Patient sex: M
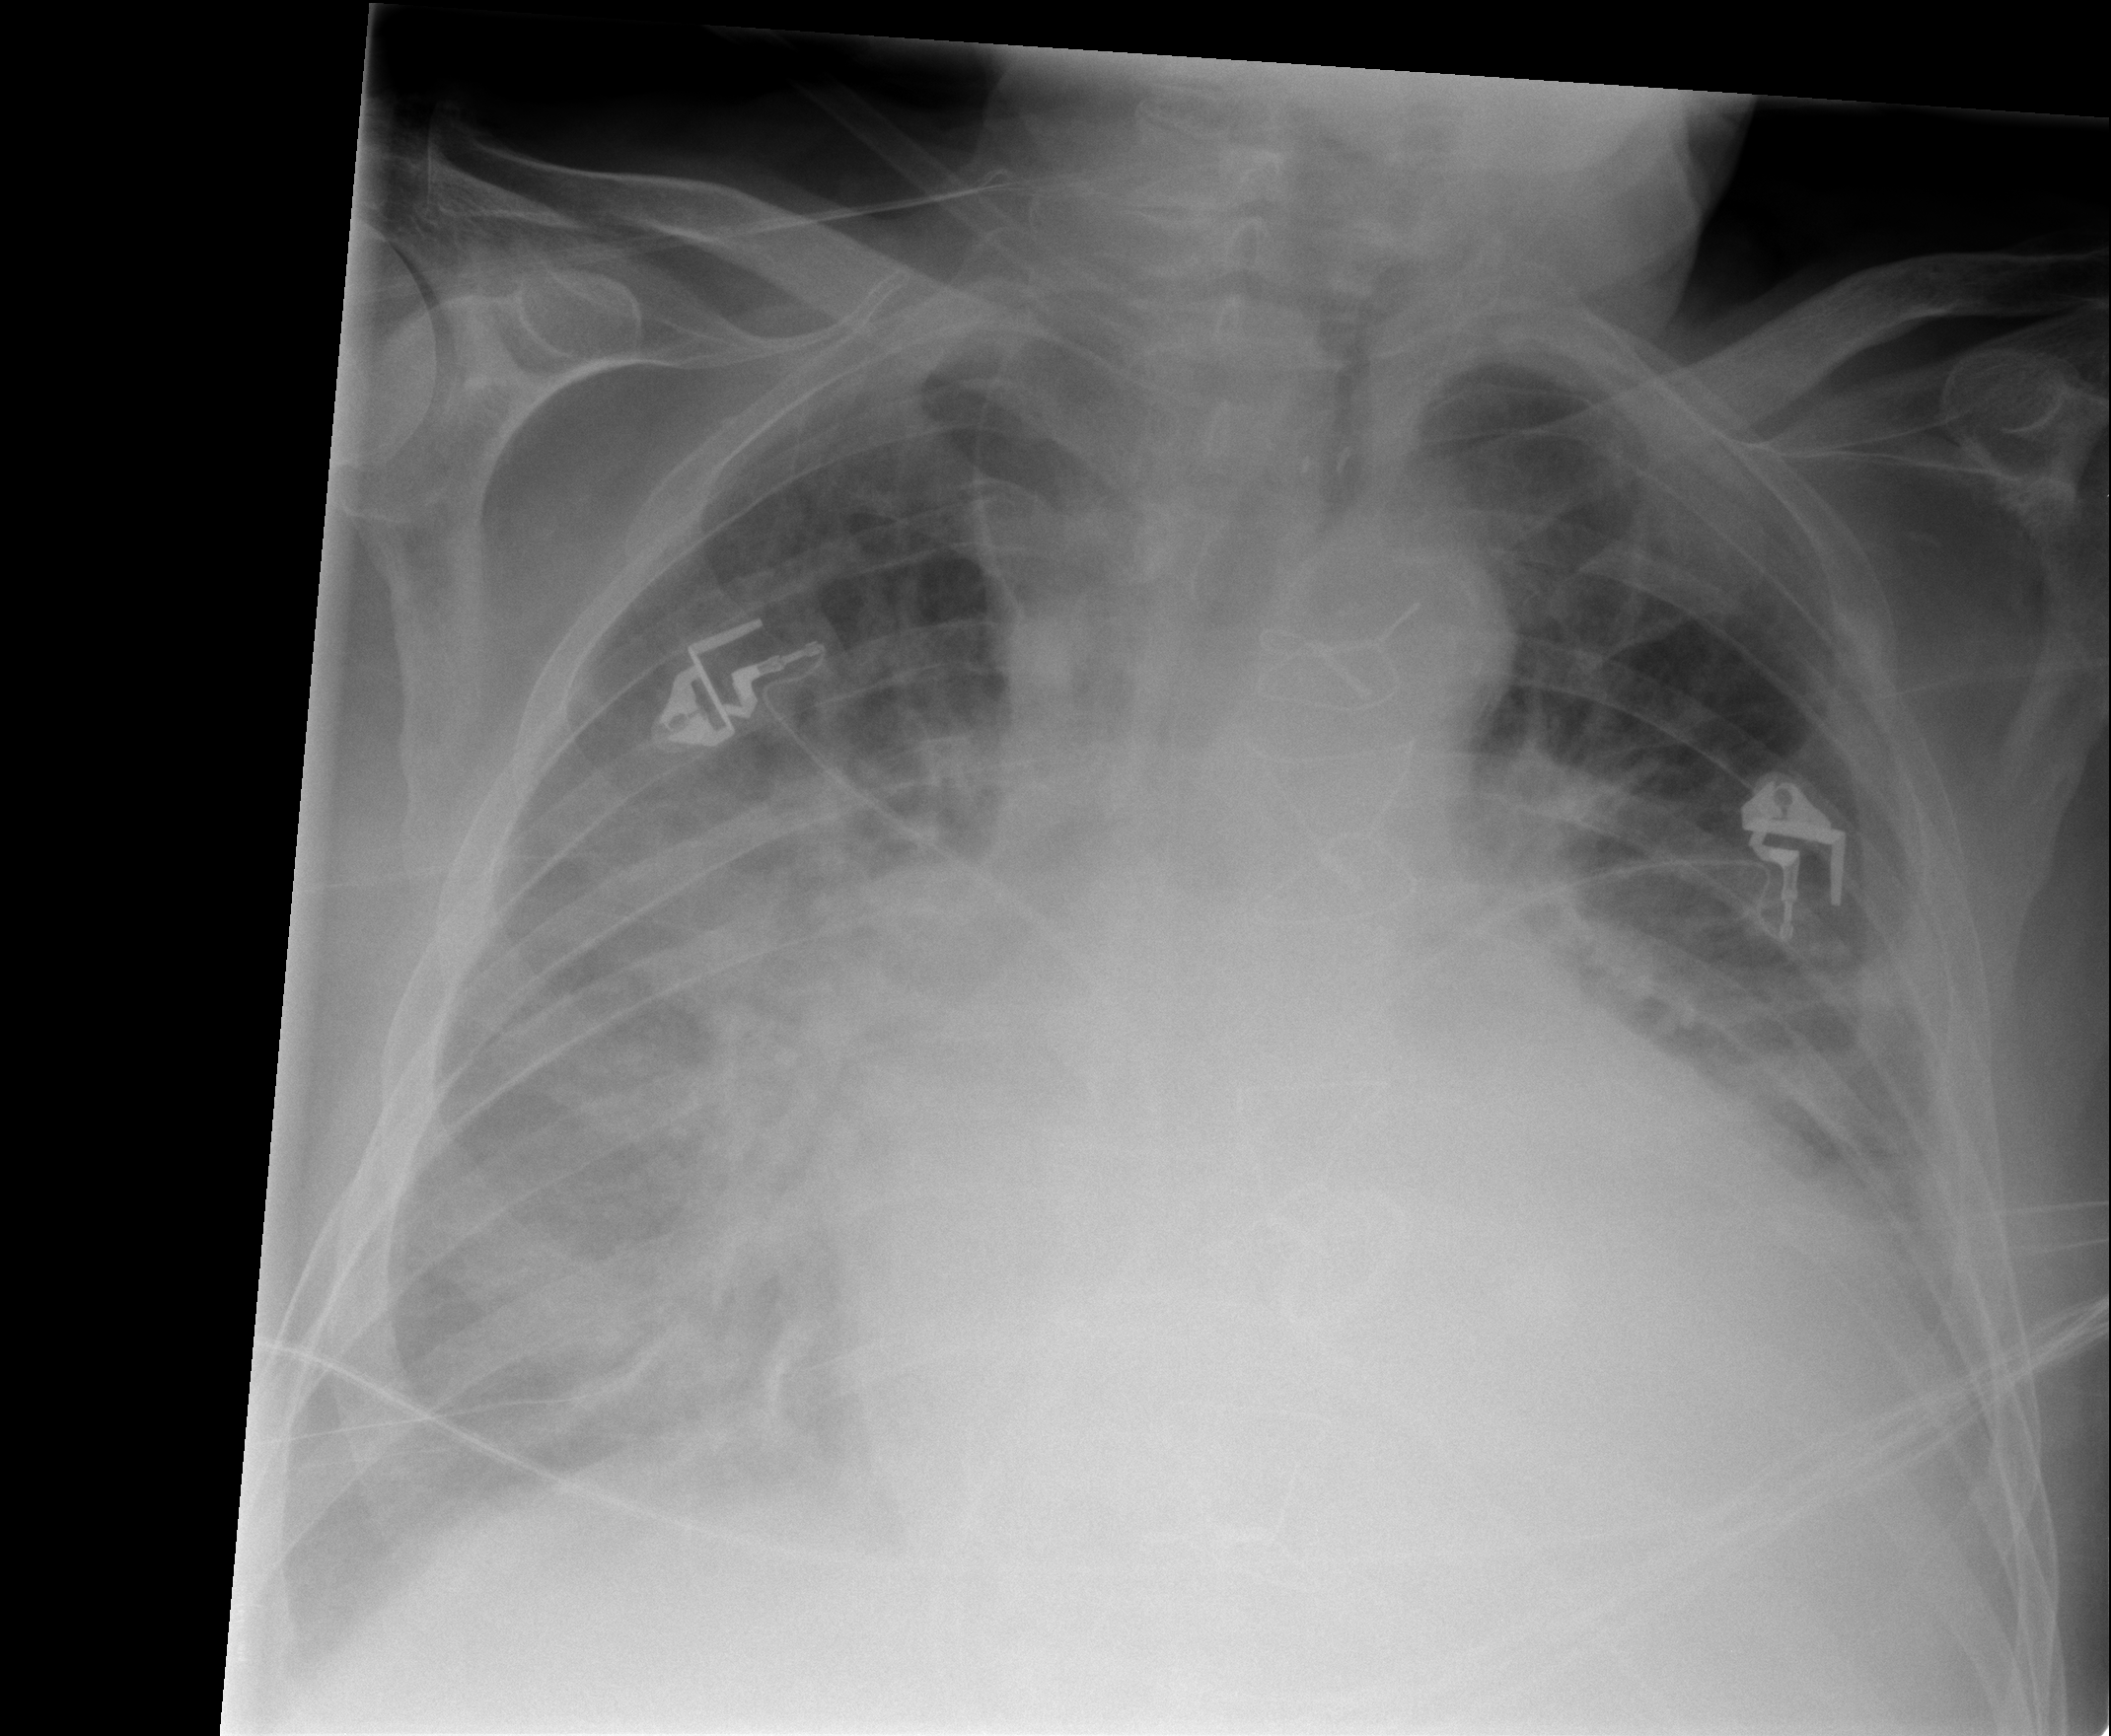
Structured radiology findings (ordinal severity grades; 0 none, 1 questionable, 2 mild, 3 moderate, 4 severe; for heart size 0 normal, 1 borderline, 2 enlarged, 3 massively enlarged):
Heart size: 3
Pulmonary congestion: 2
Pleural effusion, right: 2
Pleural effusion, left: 2
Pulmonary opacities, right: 3
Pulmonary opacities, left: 2
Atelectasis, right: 2
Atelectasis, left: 2